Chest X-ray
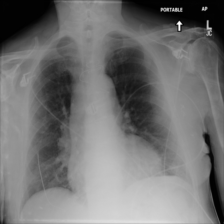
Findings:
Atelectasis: negative
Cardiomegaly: negative
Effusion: negative
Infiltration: negative
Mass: negative
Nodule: negative
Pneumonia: negative
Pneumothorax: negative
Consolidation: negative
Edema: negative
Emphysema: negative
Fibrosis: negative
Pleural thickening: negative
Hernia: negative